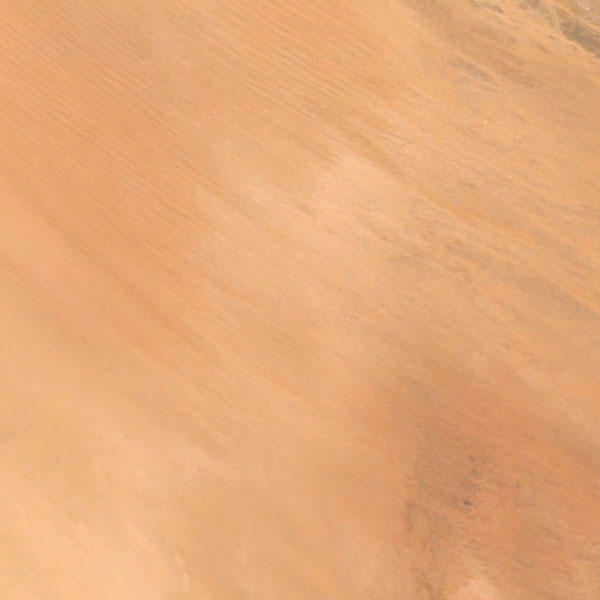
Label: Desert